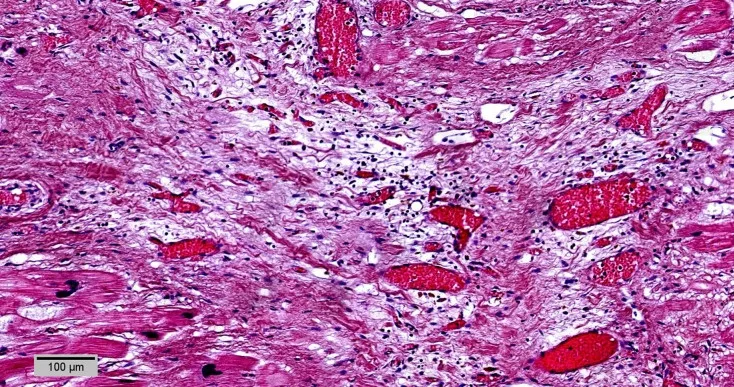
Subacute myocardial infarction at the left ventricular free wall and septum: loose connective tissue with capillaries and inflammatory infiltrate (HE, x10).
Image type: pathology (h&e)